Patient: sex M, age 54
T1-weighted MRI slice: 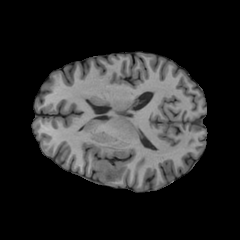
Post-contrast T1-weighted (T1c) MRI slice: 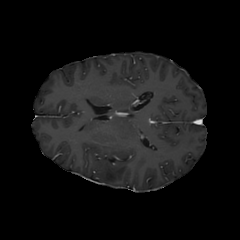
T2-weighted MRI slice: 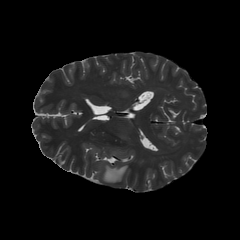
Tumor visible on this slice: yes
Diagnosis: Glioblastoma, IDH-wildtype
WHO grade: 4